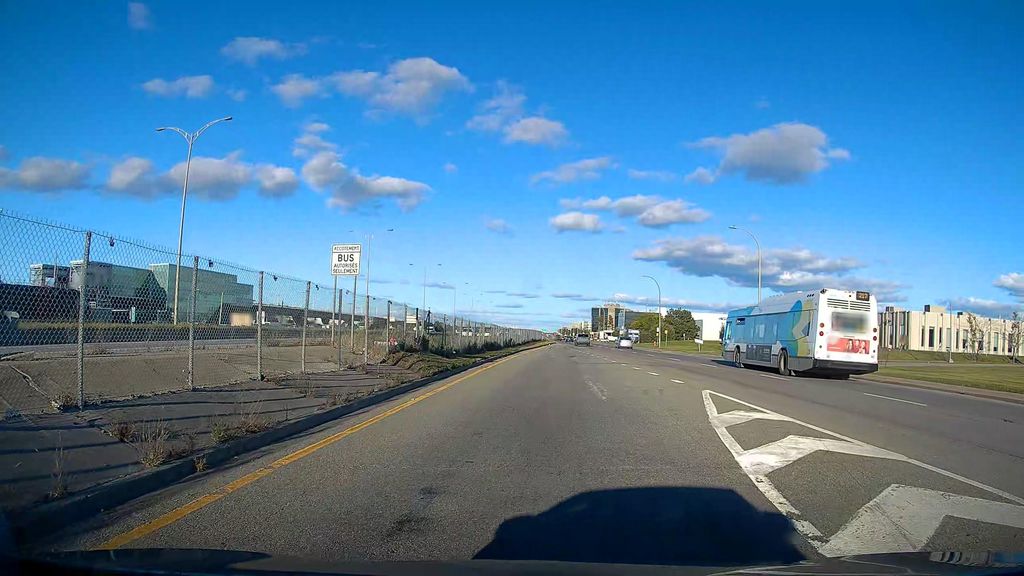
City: montreal